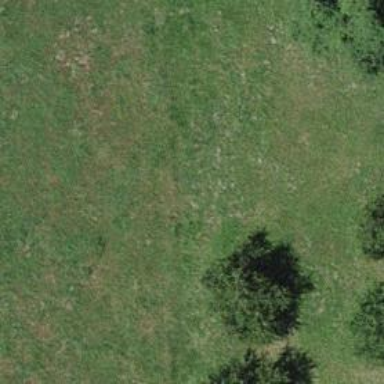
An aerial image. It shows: Single tag "natural: tree."